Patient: sex M, age 61
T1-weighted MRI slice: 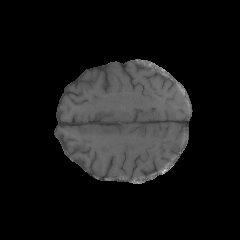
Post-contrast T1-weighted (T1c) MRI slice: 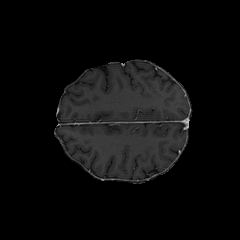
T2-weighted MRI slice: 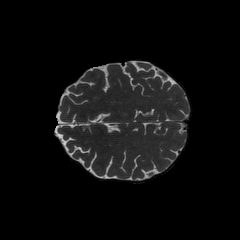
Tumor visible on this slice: no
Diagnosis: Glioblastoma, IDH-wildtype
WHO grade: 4